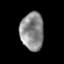
Tissue: prostate
Cell type: Epithelial cells
Senescence score: 0.3485
Nuclear area (px): 867
Mean DAPI intensity: 138.67